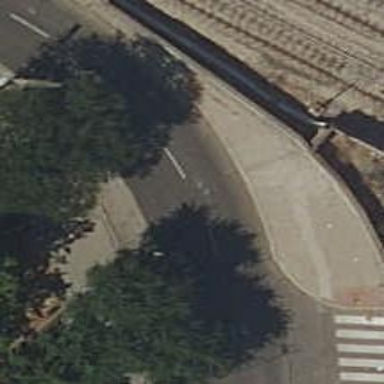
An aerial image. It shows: Uncontrolled road crossing.